Question: I got this error when tried to download a PDF. It seems the code expect xml string to echo something to the screen before the PDF created.

Did I miss something in my setup? I have followed the steps explained by this website <URL>.
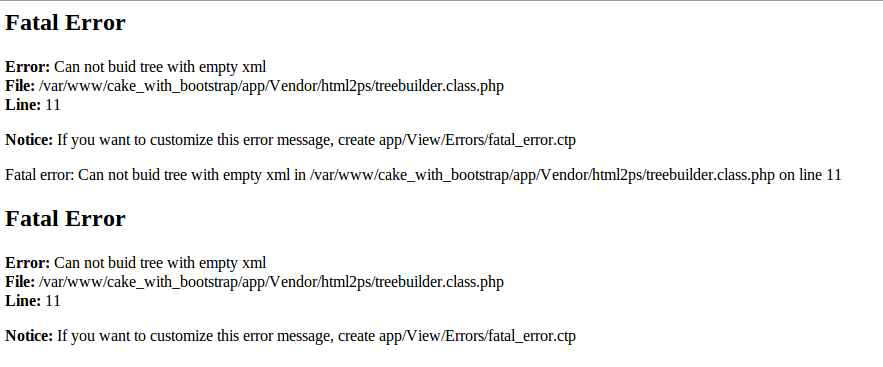
Answer: Hi Pankaj,
## Cakephp2.3.x the folder name get changed "vendor" to "Vendor". that is why you are getting the error..
Cakephp 1.3.X : In PdfComponent we are using
// Include the class file and create Html2ps instance
'''
App::import('vendor', 'Html2PsConfig', array('file' => 'html2ps'.DS.'config.inc.php'));
App::import('vendor', 'Html2Ps', array('file' => 'html2ps'.DS.'pipeline.factory.class.php'));
parse_config_file(APP .'vendors'. DS .'html2ps'. DS .'html2ps.config');
'''
---
Cakephp 2.3.X : In PdfComponent you have to change the code same as bellow..
// Include the class file and create Html2ps instance
'''
App::import('Vendor', 'Html2PsConfig', array('file' => 'html2ps'.DS.'config.inc.php'));
App::import('Vendor', 'Html2Ps', array('file' => 'html2ps'.DS.'pipeline.factory.class.php'));
parse_config_file(APP .'Vendor'. DS .'html2ps'. DS .'html2ps.config');
'''
Try this may helpful for you.. :-)